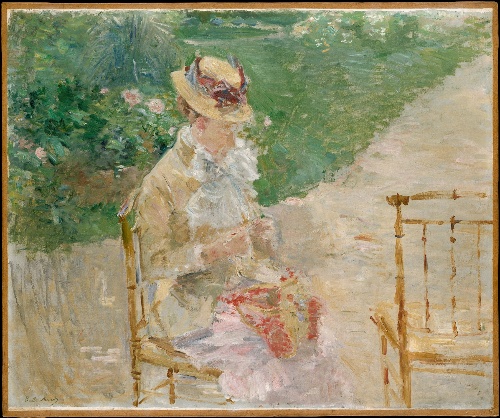
Title: Young Woman Knitting
Artist: Berthe Morisot
Artist bio: French, Bourges 1841–1895 Paris
Date: ca. 1883
Object type: Painting
Classification: Paintings
Medium: Oil on canvas
Dimensions: 19 3/4 x 23 5/8 in. (50.2 x 60 cm)
Department: European Paintings
Credit line: Bequest of Miss Adelaide Milton de Groot (1876-1967), 1967
Accession year: 1967
Repository: Metropolitan Museum of Art, New York, NY
Tags: Women|Knitting